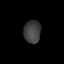
Tissue: lung
Cell type: Fibroblasts
Senescence score: 0.5669
Nuclear area (px): 374
Mean DAPI intensity: 64.34